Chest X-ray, AP view. Patient: 65 years old, sex F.
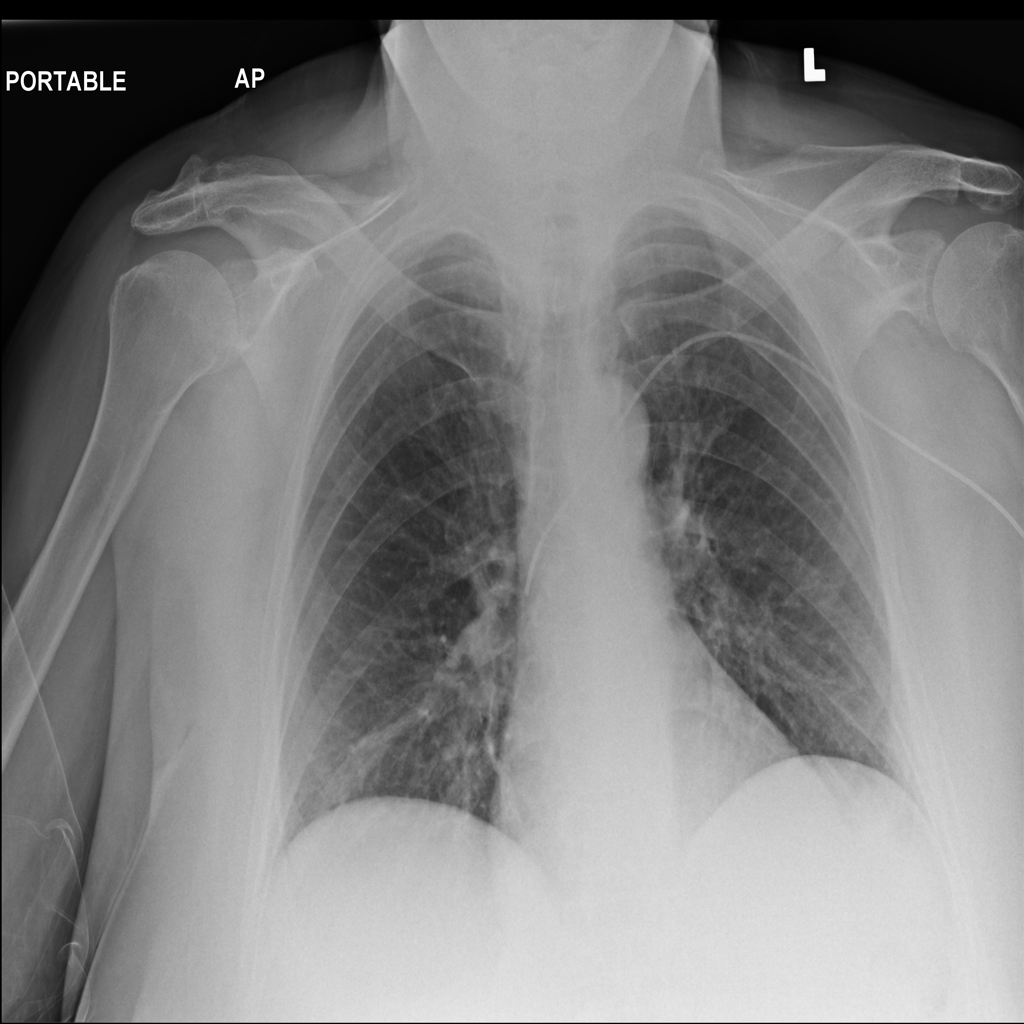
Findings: No Finding